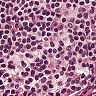
Metastatic tissue present: no